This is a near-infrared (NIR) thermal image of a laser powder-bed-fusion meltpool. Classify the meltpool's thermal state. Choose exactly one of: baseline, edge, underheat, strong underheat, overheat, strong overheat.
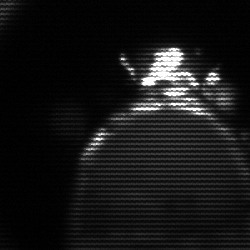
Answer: edge